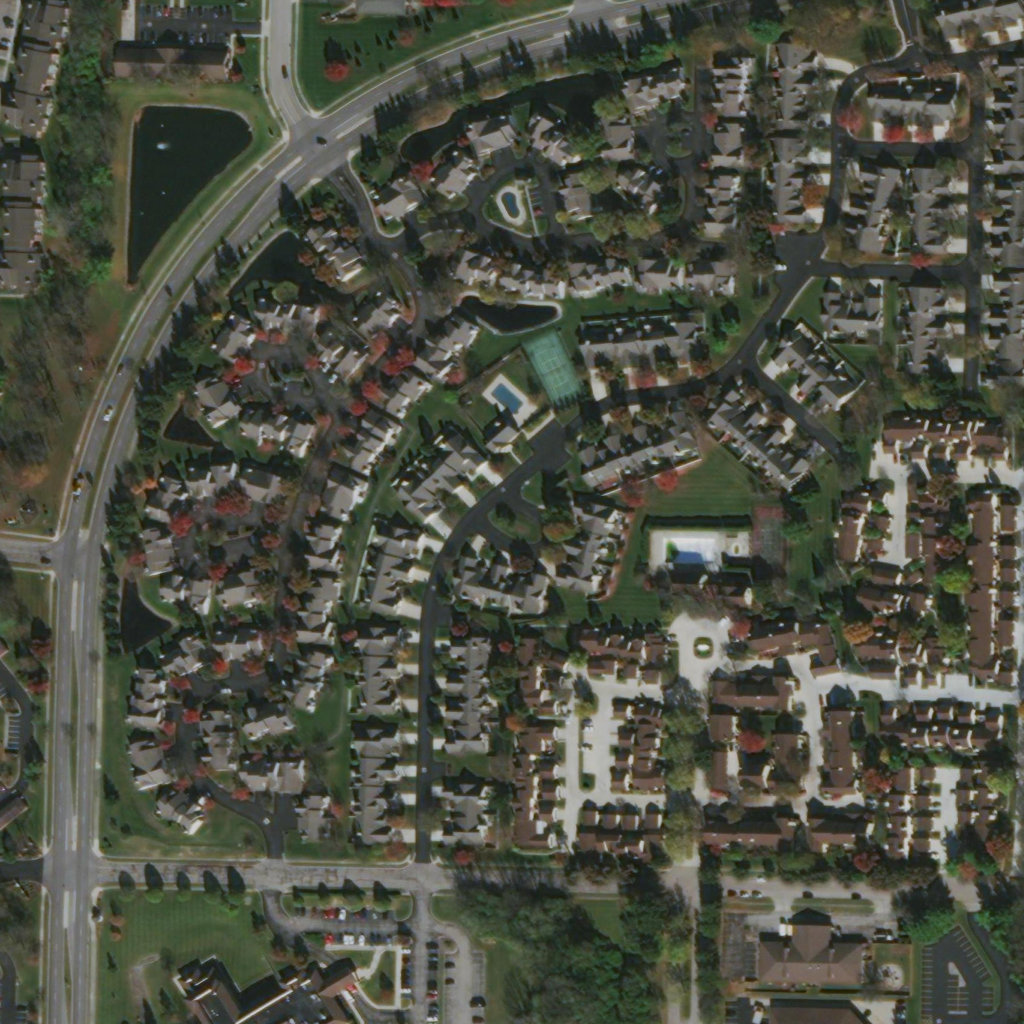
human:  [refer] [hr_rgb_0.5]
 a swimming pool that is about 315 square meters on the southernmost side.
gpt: <box>[[64, 52, 69, 55, 0]]</box>

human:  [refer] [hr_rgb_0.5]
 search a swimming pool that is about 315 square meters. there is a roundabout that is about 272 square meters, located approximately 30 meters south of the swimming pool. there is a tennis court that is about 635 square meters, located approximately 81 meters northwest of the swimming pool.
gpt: <box>[[64, 52, 69, 55, 0]]</box>

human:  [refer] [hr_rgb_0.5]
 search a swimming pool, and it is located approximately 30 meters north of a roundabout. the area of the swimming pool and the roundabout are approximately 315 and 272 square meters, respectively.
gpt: <box>[[64, 52, 69, 55, 0]]</box>

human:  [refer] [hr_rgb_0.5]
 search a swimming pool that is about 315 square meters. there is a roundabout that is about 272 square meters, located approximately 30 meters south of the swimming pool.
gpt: <box>[[64, 52, 69, 55, 0]]</box>